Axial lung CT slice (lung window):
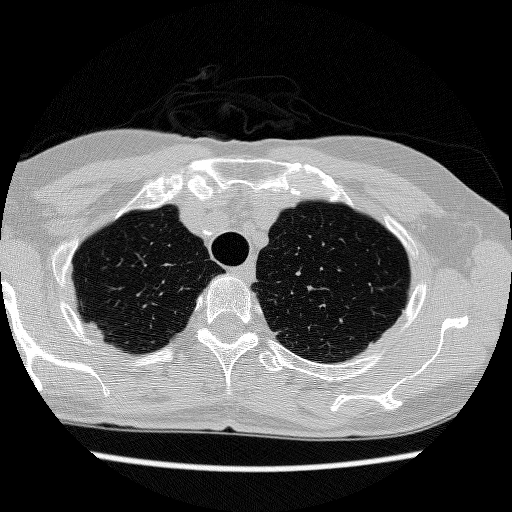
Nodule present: no